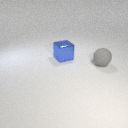
large blue metal cube behind large gray rubber sphere